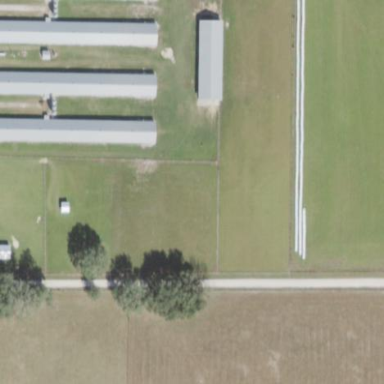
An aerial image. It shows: Poultry farmyard.